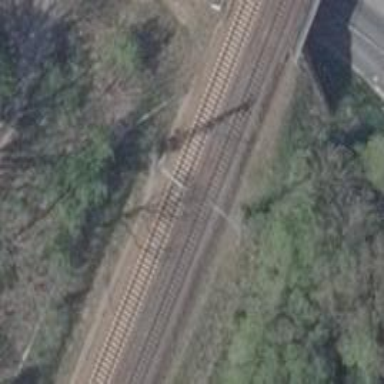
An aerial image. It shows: Railway track with contact line for electrification.